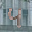
Label: 4